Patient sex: F
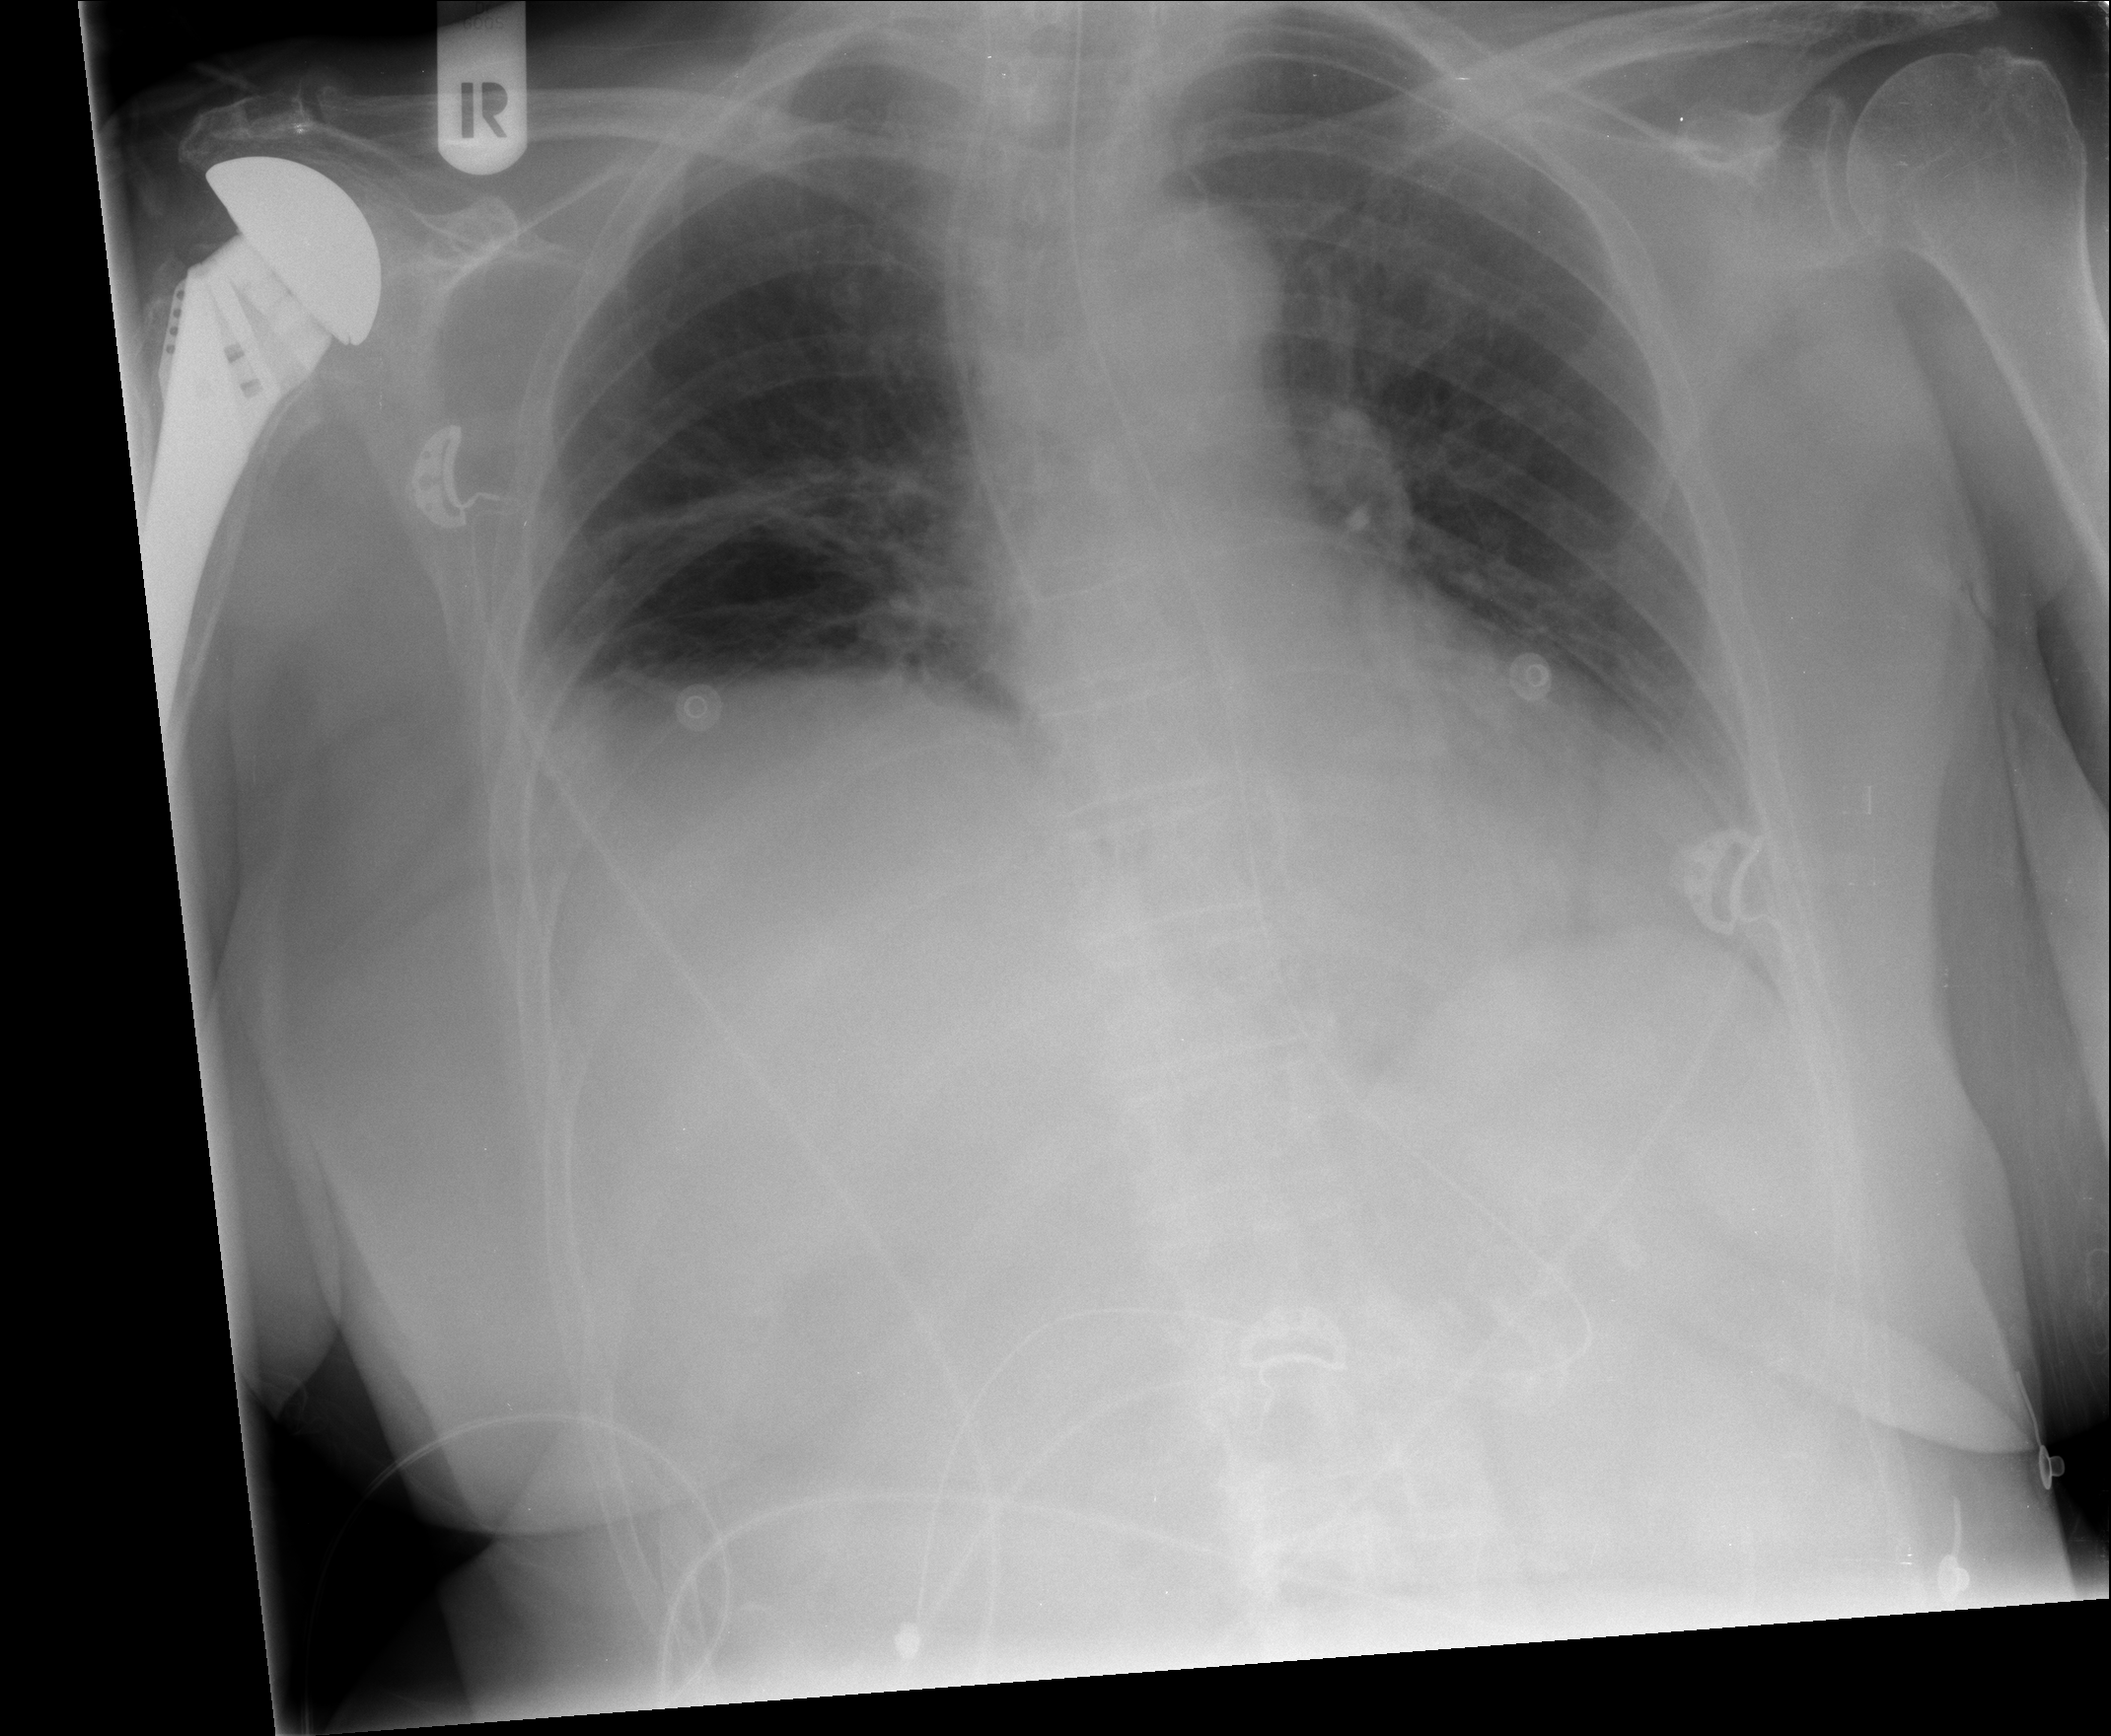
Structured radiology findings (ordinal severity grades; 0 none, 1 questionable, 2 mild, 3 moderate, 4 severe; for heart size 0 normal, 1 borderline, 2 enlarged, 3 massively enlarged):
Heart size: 0
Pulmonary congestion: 2
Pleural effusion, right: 2
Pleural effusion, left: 2
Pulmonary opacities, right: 2
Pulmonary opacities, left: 2
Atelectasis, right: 2
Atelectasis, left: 0